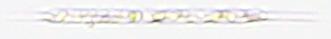
Label: Rhizosolenia